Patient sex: M
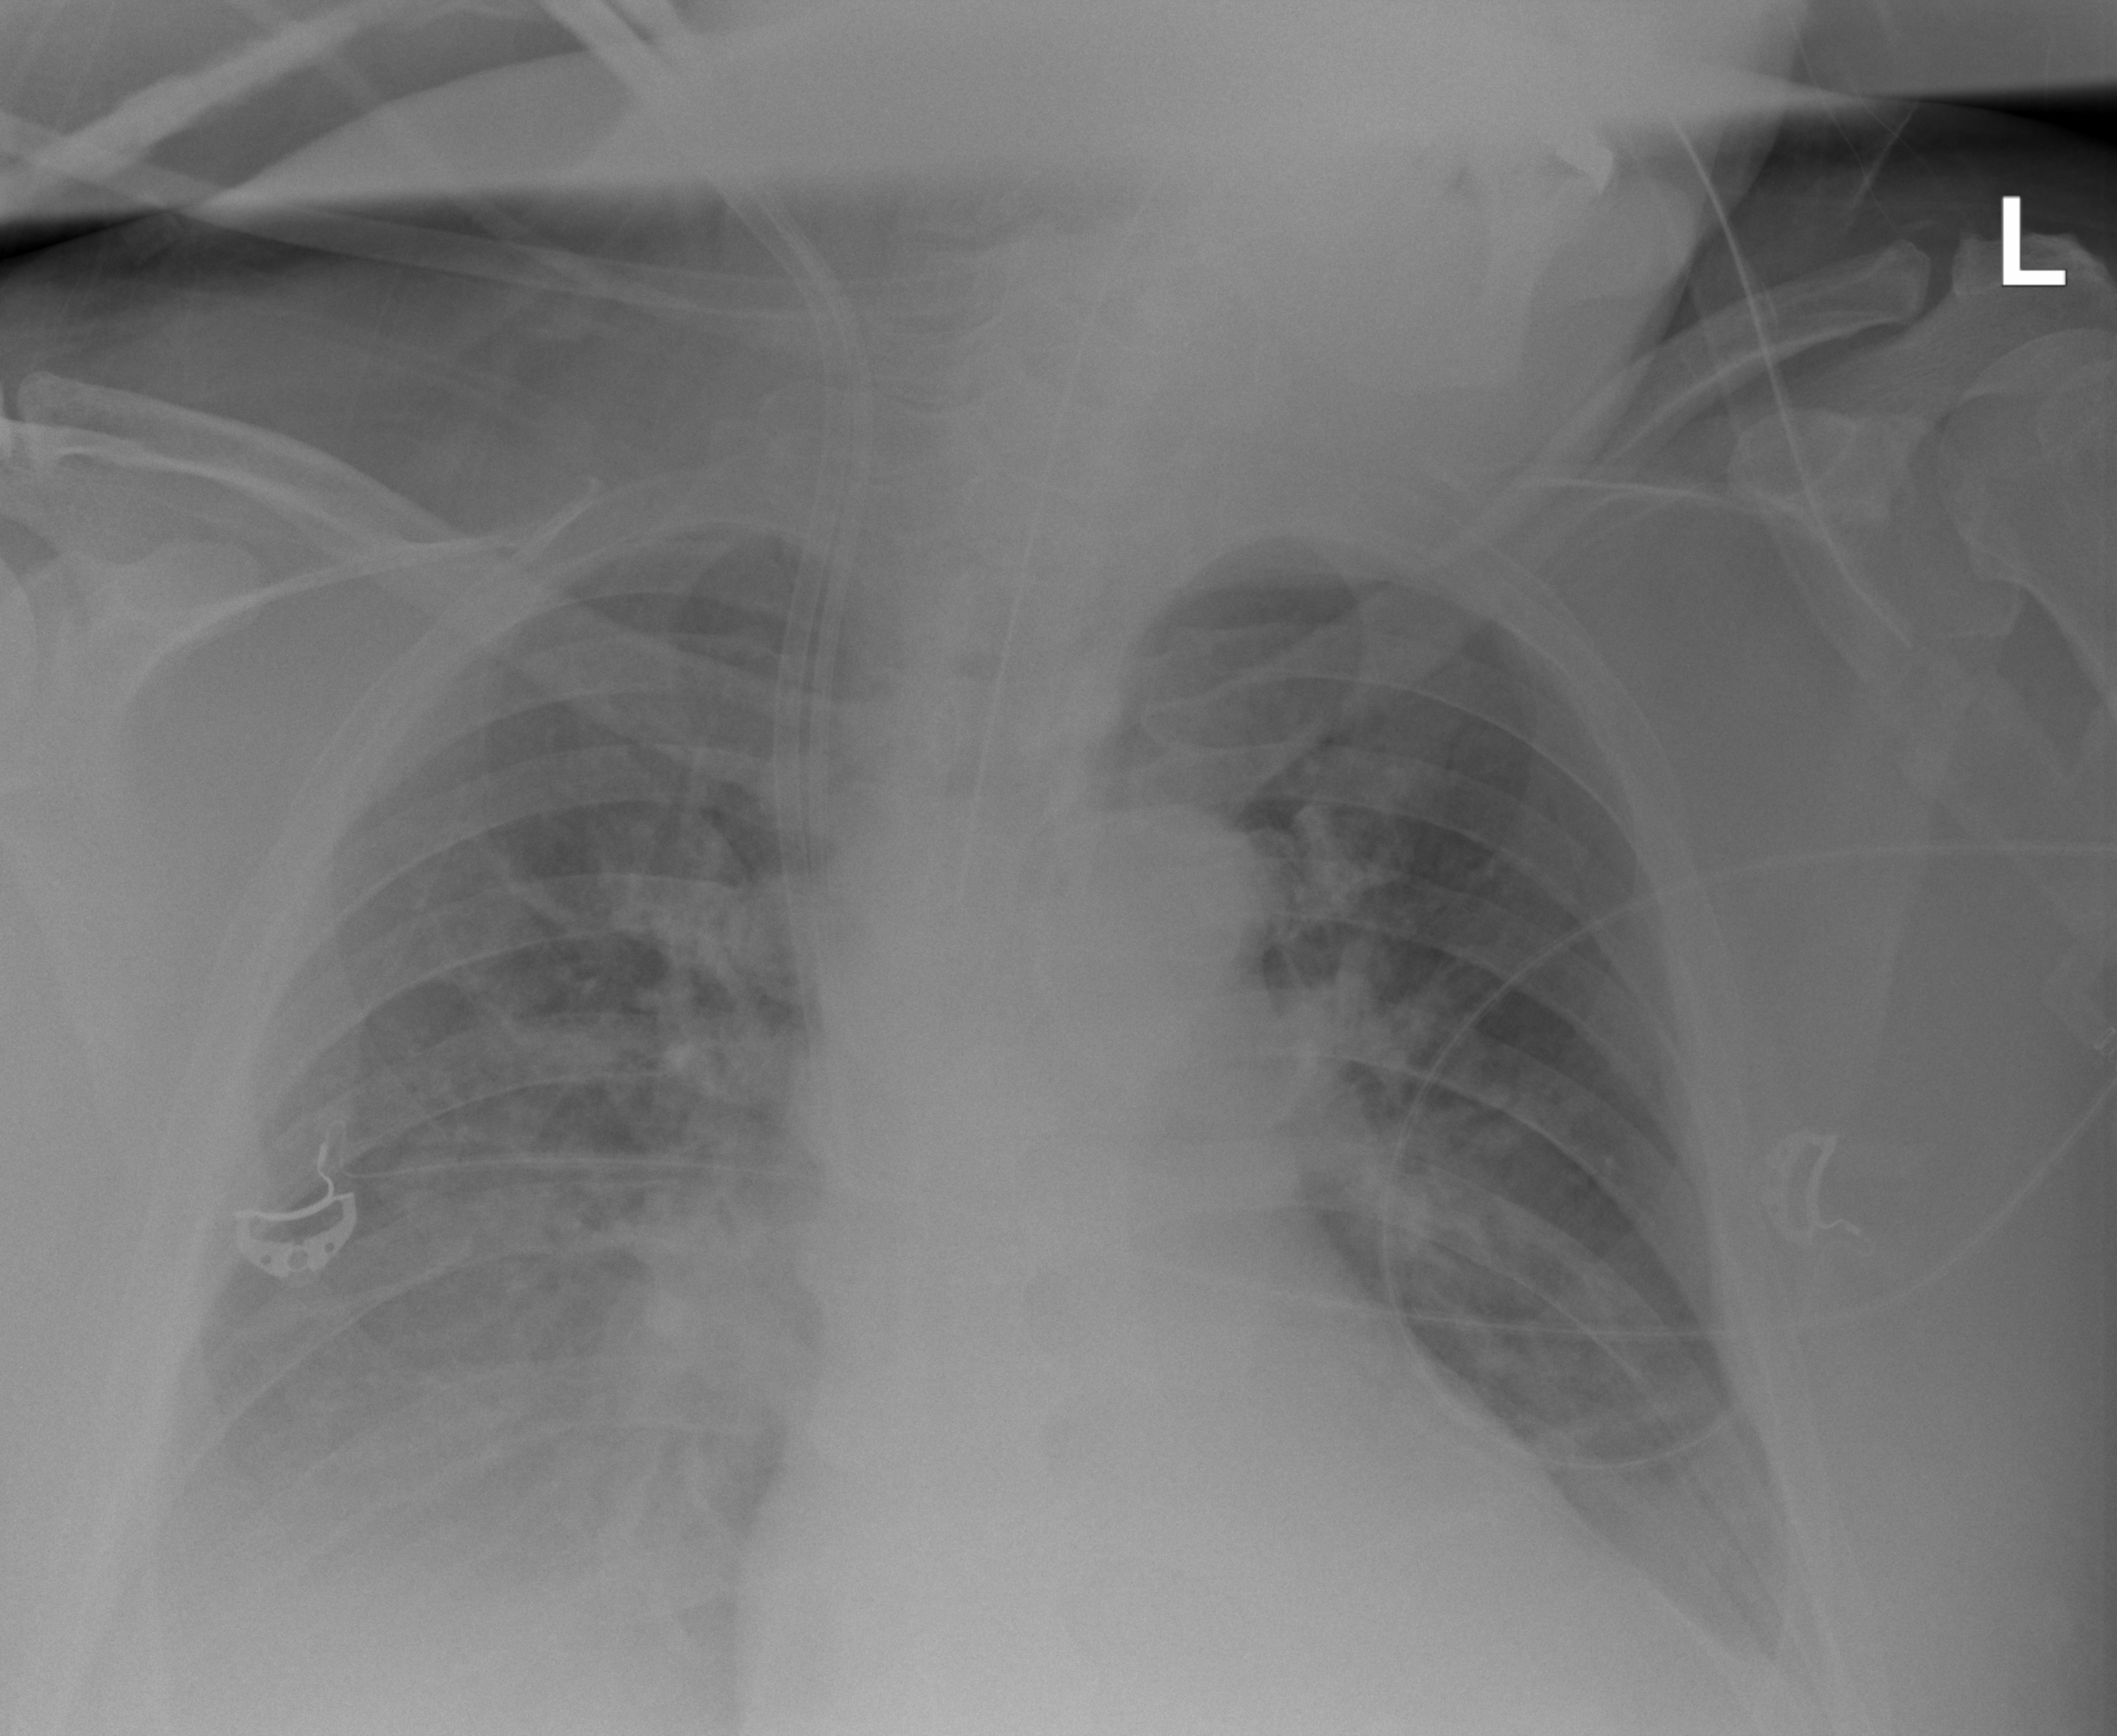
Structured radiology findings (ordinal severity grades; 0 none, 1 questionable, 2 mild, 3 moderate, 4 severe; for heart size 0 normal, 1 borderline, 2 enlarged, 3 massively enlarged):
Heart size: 2
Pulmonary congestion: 2
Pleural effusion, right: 3
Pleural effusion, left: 3
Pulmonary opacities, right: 2
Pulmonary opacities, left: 1
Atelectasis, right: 2
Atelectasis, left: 2